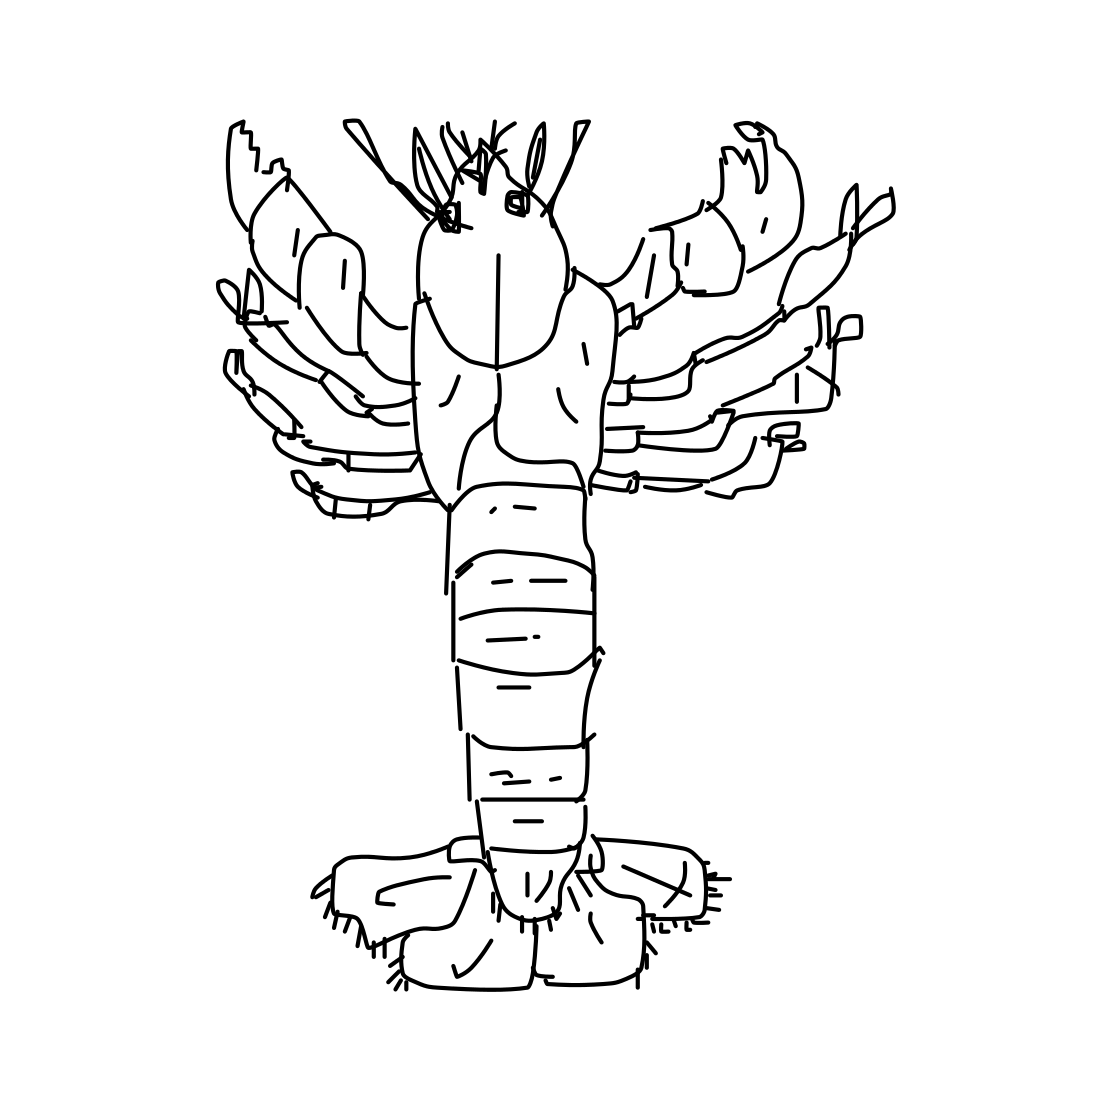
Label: lobster